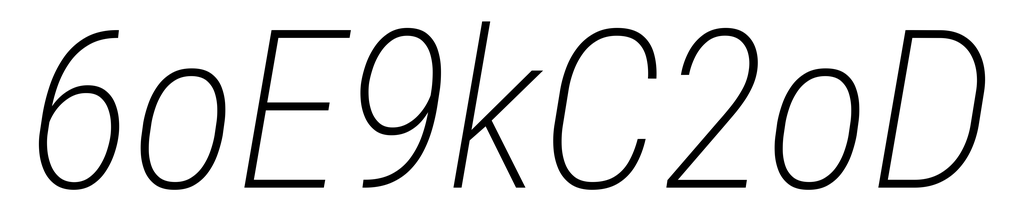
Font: Roboto-Italic_Condensed_ExtraLight_Italic